Question: I have an image that I've defined using the following:
'''
import matplotlib as mpl
import numpy as np
import pandas as pd
d = {'ind': [15041, 15149, 15150, 15158], '1': [.0051, .0076, .0051, .0151], '2':[np.NaN, .0079, .0053, .0134],
'3':[np.NaN, .0085, .0056, .0135], '4':[np.NaN, .0088, .0058, .0111], '5':[np.NaN, .008907, .0057, .01011],
'6':[np.NaN, np.NaN, np.NaN, .0098], '7':[np.NaN, np.NaN, np.NaN, .0076], '8':[np.NaN, np.NaN, np.NaN, .0057]}
data = pd.DataFrame(data=d).set_index('ind')
eccs = mpl.colors.ListedColormap(['navy', 'firebrick', 'gold', 'darkgreen', 'darkorange', 'darkcyan', 'purple', 'saddlebrown'], N = 8)
fig = data.plot.bar(stacked = False, figsize=(6,6), width = 0.88, zorder = 3, align = 'center', cmap = eccs)
'''
It looks like this:

How do I "autofit" the bar widths? E.g. make the width of the bar from the first grouping (15041) the same as the width of the 8 bars from the last (15158). I'd like to remove the white space from this plot in a programatic way, similar to how 'geom_bar()' in ggplot2 automatically changes the widths of the bars.
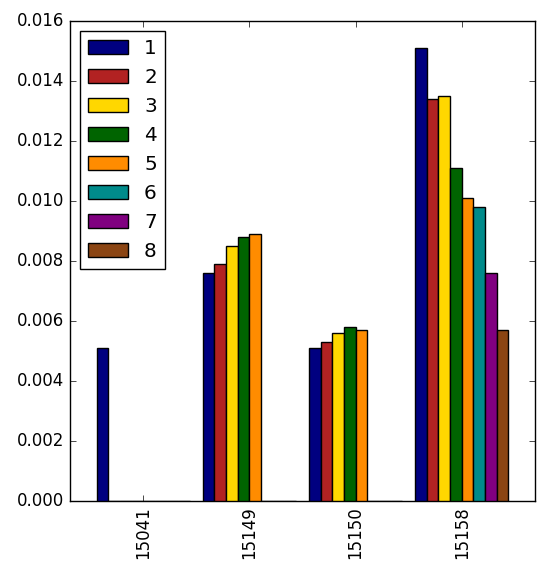
Answer: The following would be a function to display grouped bars in a way that their cumulative width is the same, independent of the number of bars per group.
This is accomplished by calculating the needed width of each bar and the shifted position as a function of the number of nan elements in the input dataframe.
The format of the dataframe is interpreted the same way that pandas does, i.e. rows are groups along the x axis and columns are categories, shown per group.
'''
import matplotlib.pyplot as plt
import numpy as np
import pandas as pd
def groupedbarplot(df, width=0.8, ax=None, **kw):
ax = ax or plt.gca()
widths = np.ones_like(df.values)*np.nan
shifts = np.ones_like(df.values)*np.nan
for i in range(len(df)):
n = sum(~np.isnan(df.values[i,:]))
w = 1./n
pos = (np.linspace(w/2., 1-w/2., n)-0.5)*width
widths[i,:] = np.ones_like(df.values[i,:])*w*width
shifts[i,~np.isnan(df.values[i,:])] = pos
bars = []
for i, col in enumerate(df.columns):
bars.append(ax.bar(np.arange(len(df))+shifts[:,i], df[col].values,
width=widths[:,i], **kw))
ax.set_xticks(np.arange(len(df)))
ax.set_xticklabels(df.index)
return bars
d = {'ind': [15041, 15149, 15150, 15158], '1': [.0051, .0076, .0051, np.nan], '2':[np.NaN, .0079, np.nan, .0134],
'3':[np.NaN, .0085, np.nan, .0135], '4':[np.NaN, .0088, .0058, .0111], '5':[np.NaN, .008907, 0.005, .01011],
'6':[np.NaN, np.NaN, np.NaN, .0098], '7':[np.NaN, np.NaN, np.NaN, .0076], '8':[np.NaN, np.NaN, np.NaN, .0057]}
data = pd.DataFrame(data=d).set_index('ind')
print(data)
groupedbarplot(data)
plt.show()
'''
Print of the dataset used (note that I changes some entries compared to the original one to be able to test/show what happens for intermediate nan values)
'''
1 2 3 4 5 6 7 8
ind
15041 0.0051 NaN NaN NaN NaN NaN NaN NaN
15149 0.0076 0.0079 0.0085 0.0088 0.008907 NaN NaN NaN
15150 0.0051 NaN NaN 0.0058 0.005000 NaN NaN NaN
15158 NaN 0.0134 0.0135 0.0111 0.010110 0.0098 0.0076 0.0057
'''
<URL>
*(Part of the function above is inspired by <URL>